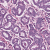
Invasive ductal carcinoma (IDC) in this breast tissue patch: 1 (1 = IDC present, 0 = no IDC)